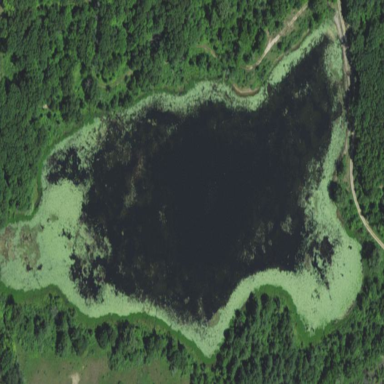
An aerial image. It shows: Beautiful lake surrounded by nature.